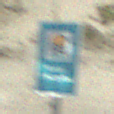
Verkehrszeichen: Wasserschutzgebiet
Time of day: MorningAfternoon
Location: Outdoor (Beach)
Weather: PartlyCloudy
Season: NotSpecified
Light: Natural